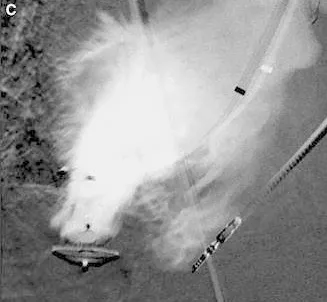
Second pseudoaneurysm at the bottom of the apex. C; The second pseudoaneurysm excluded with the amplatzer.
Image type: radiology (scintigraphy)